Question: So I have a little problem with jquery plot bar graph with timestamp display. My values are being passed as seconds * 1000 using the 'time' format.
'''
var plot = $.plot($("#graph"), data, {
yaxis: {
ticks: ticks
},
xaxis: {
mode: "time",
minTickSize: [1, "second"],
timeFormat: "%M:%S",
tickDecimals: 0
},
grid: {
show: true,
hoverable: true,
clickable: true,
tickColor: "#efefef"
},
legend: true,
tooltip: true,
tooltipOpts: {
content: toolTipContent
}
});
'''
It works well and fine up until past 24 hours of time in which it suddenly decides to turn it into a date. As you can see below the top bar (which is actually 122 days long not 4 years) spreads over a date range - which well doesn't make much sense from a timestamp point of view.

.
So what I was really hoping the ticks would look like were this: "100.00:00:00, 150.00:00:00, ...", or "1.06:00, 1.12:00, ..." or "06:30:00, 07:00:00, ..."
Is there a easy hacky way of fixing this or do I need to hackily replace the x-axis ticks without the '' format?
EDIT: It is still acting like this with the newest version of flot(0.8.3)
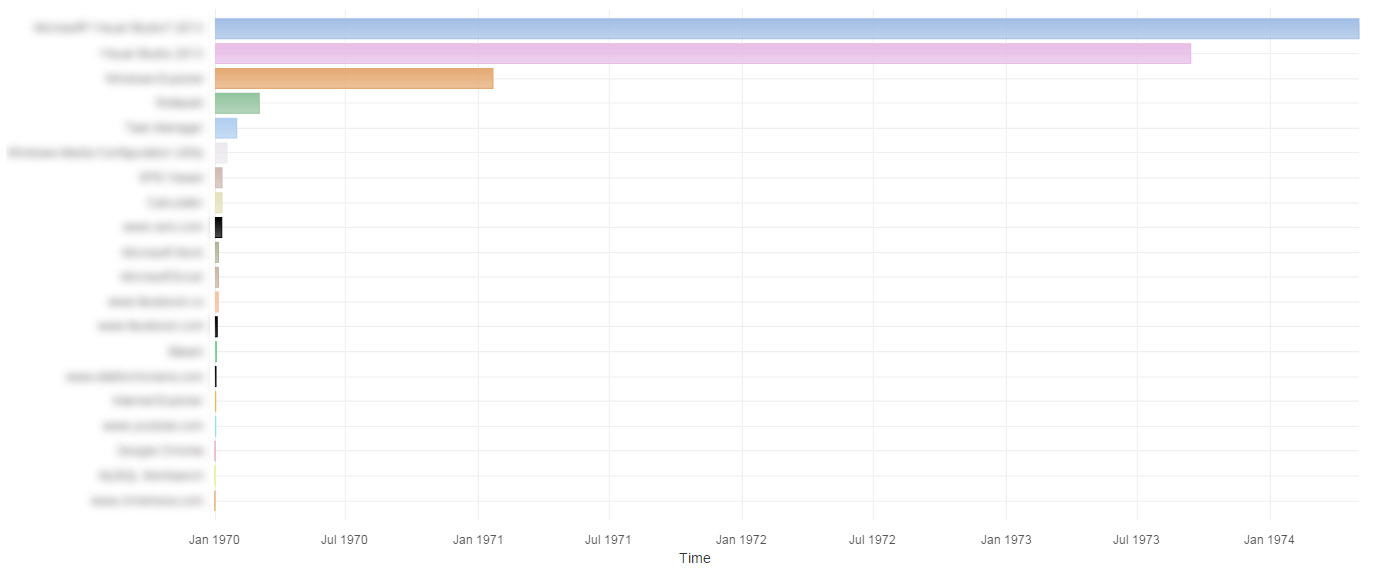
Answer: As always the problem is something simple and mislooked.
The option for setting the format should be all lowercase - 'timeformat' 'timeFormat'. Using a custom formatter I could also return the correct 'timestamp' format.
'''
tickFormatter: function(val, axis){
var days = parseInt(moment.utc(val/10).format("DDD")) - 1;
if(days > 0){
return days + "." + moment.utc(val/10).format("HH:mm:ss");
} else {
return moment.utc(val).format("HH:mm:ss");
}
},
mode: "time",
minTickSize: [1, "second"]
'''
I hope this helps somebody else out.